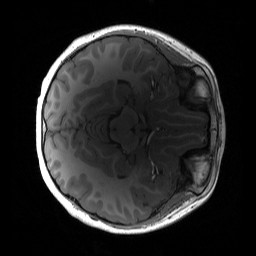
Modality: T1w
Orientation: axial
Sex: male
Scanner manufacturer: siemens
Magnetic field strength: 3 T
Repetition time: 1.9 s
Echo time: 0.00243 s